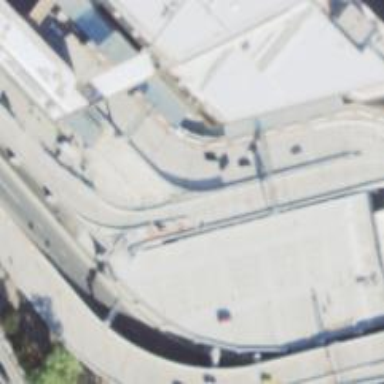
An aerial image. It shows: Unclassified road with asphalt surface passing through building tunnel.